Interaction volume radius: 10 \u00c5
Interaction volume height: 25 \u00c5
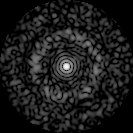
Disorder parameter: 0.8394